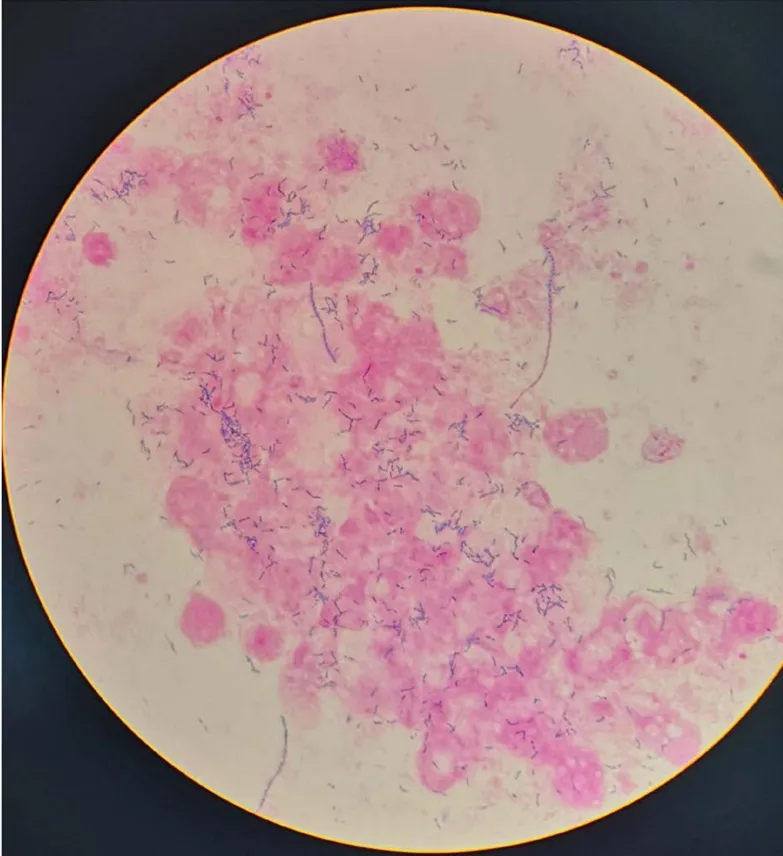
Gram stain of the bronchoalveolar lavage fluid.
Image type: pathology (gram)